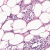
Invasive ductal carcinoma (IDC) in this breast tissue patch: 0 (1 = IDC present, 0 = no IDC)